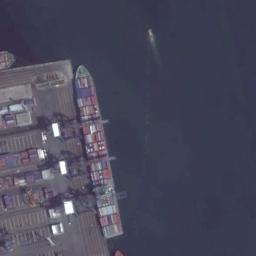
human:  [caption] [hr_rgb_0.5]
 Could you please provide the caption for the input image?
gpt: A green ship full of containers is docked at the dock, With large containers and handling equipment on the dock .

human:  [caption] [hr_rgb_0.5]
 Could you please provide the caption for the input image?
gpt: There is a ship in the blue water on the shore .

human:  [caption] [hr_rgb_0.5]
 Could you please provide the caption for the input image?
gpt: The cargo ship full of containers is docked at the container terminal and a skiff is docked next to the ship .

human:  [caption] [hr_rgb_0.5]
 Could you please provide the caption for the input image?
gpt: There are many containers on the ship .

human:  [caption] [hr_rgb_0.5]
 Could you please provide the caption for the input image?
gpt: The ship with many containers is at the harbor with many containers .